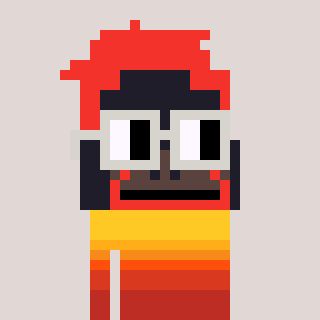
a pixel art character with square light gray glasses, a orangutan-shaped head and a grayscale-colored body on a warm background